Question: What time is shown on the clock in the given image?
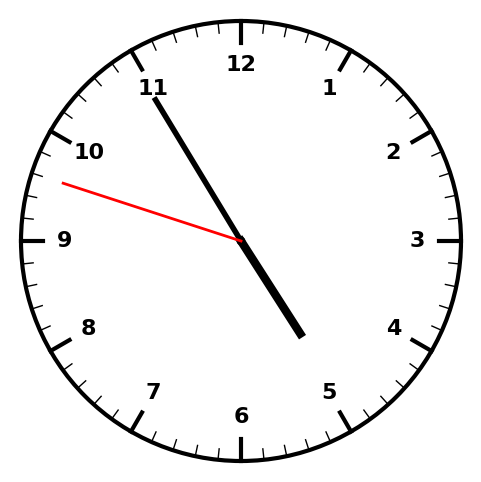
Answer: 04:54:48